Question: I just want to 'border' only the 'div' under the blue point by using '.hover()' function in the image below. But as you can see, there are red borders around many of the 'div' elements.

My code is:
'''
$(function(){
$("div").hover(function(e){
$(e.currentTarget).css({"border": "solid red 2px"})
}, function(e){
$(e.currentTarget).css({"border": "none"})
})
})
'''
But the result is unexpected, as indicated above.
I edit this question because the answer of is solve my problem but a little more code should be add. This is the full code.
'''
$(function(){
$("div").mouseover(function(e) {
e.stopPropagation();
if (e.redBorderDrawn) return;
$(this).css({"border": "solid red 2px"});
e.redBorderDrawn = true;
}).mouseout(function(e) {
$(this).css({"border": "none"})
});
});
'''
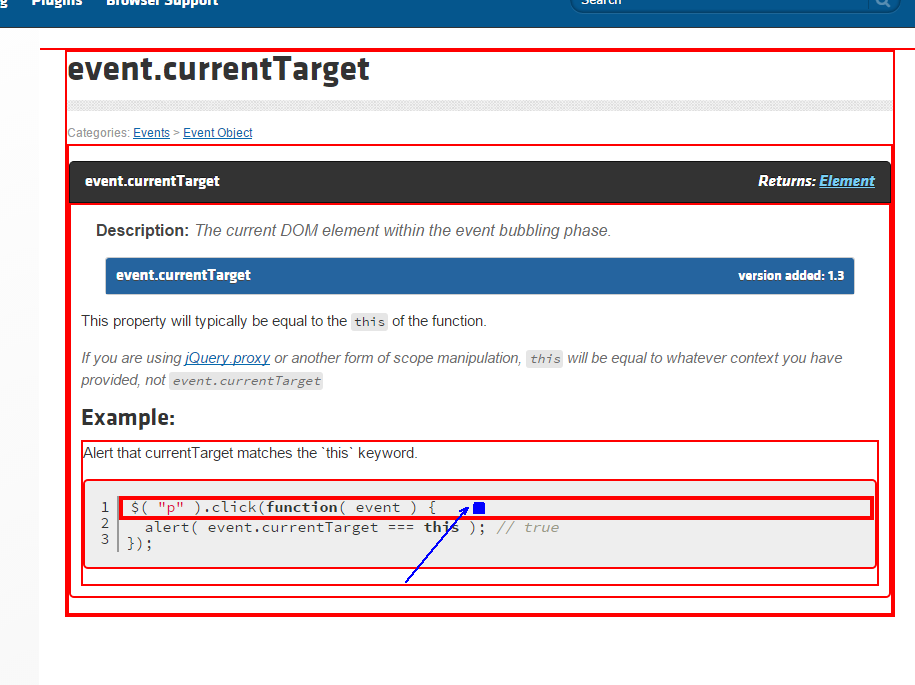
Answer: The problem is that your hover event is <URL>' to prevent the event from bubbling up the tree.
'''
$(function(){
$("div").hover(function(e){
$(e.currentTarget).css({"border": "solid red 2px"})
e.stopPropagation();
}, function(e){
$(e.currentTarget).css({"border": "none"})
})
})
'''
'.stopPropagation()''hover''mouseout''div' It's much safer to set a custom flag on the event and allow it to propagate:
'''
$(function(){
$("div").hover(function(e){
if (e.redBorderDrawn) return;
$(e.currentTarget).css({"border": "solid red 2px"});
e.redBorderDrawn = true;
}, function(e){
$(e.currentTarget).css({"border": "none"})
})
});
'''
Also, the second callback to 'hover' (the one for 'mouseleave') is not called when a child element is entered. Add the same border removal callback to the 'mouseout' event to handle that case:
'''
$(function(){
$("div").mouseout(function(e){
$(e.currentTarget).css({"border": "none"})
})
})
'''
Now the hover behavior looks like this:
<URL>